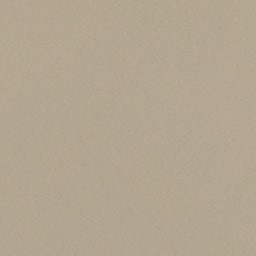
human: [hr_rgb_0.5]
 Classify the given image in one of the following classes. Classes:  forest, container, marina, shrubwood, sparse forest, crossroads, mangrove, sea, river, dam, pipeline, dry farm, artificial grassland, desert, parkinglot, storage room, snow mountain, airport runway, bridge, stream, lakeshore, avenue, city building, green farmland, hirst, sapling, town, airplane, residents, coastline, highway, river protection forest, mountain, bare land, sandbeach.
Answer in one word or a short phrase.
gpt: desert